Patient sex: M
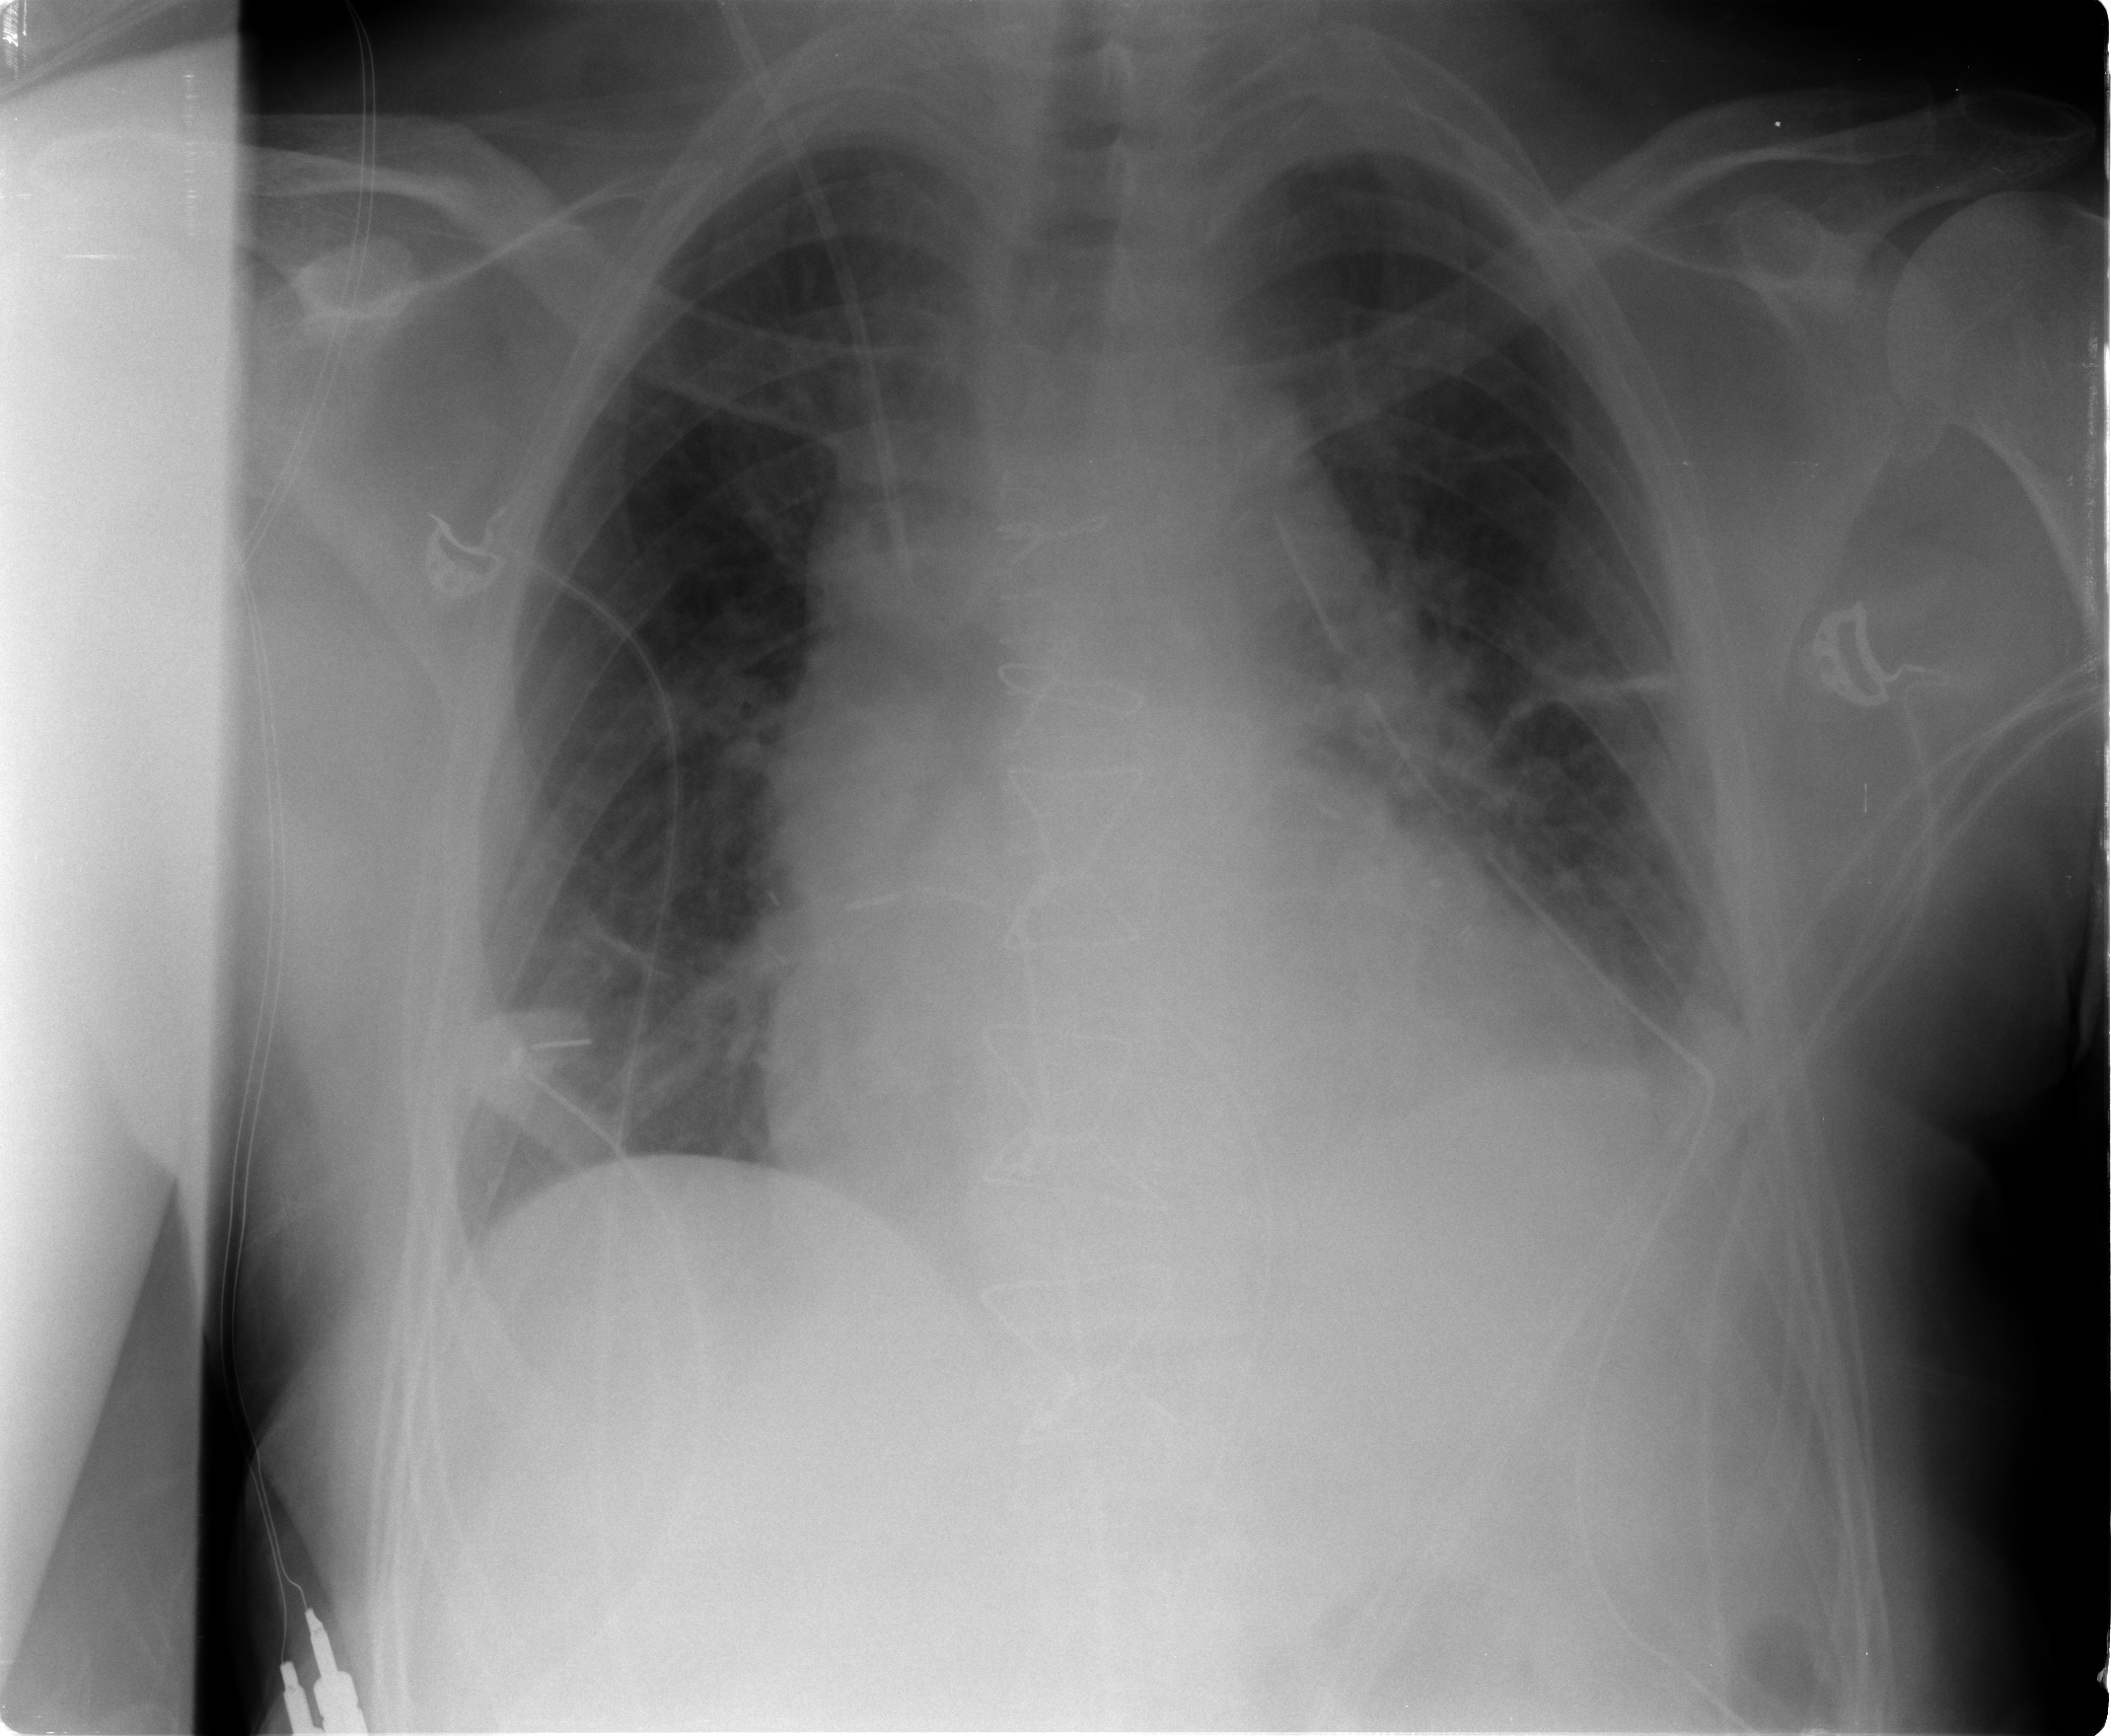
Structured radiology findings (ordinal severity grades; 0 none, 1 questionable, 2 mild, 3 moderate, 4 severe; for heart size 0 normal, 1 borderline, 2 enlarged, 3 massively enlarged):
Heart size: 2
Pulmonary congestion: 2
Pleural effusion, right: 0
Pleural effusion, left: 2
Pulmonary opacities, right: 0
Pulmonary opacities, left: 0
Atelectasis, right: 2
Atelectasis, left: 2